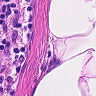
Metastatic tissue present: no